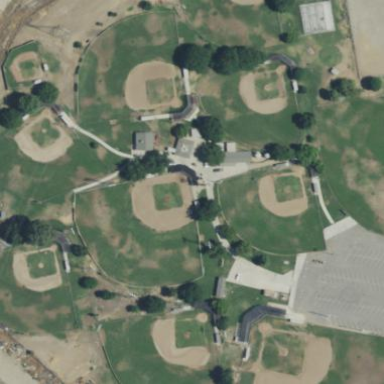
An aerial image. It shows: Baseball pitch for leisure and sports activities.